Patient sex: M
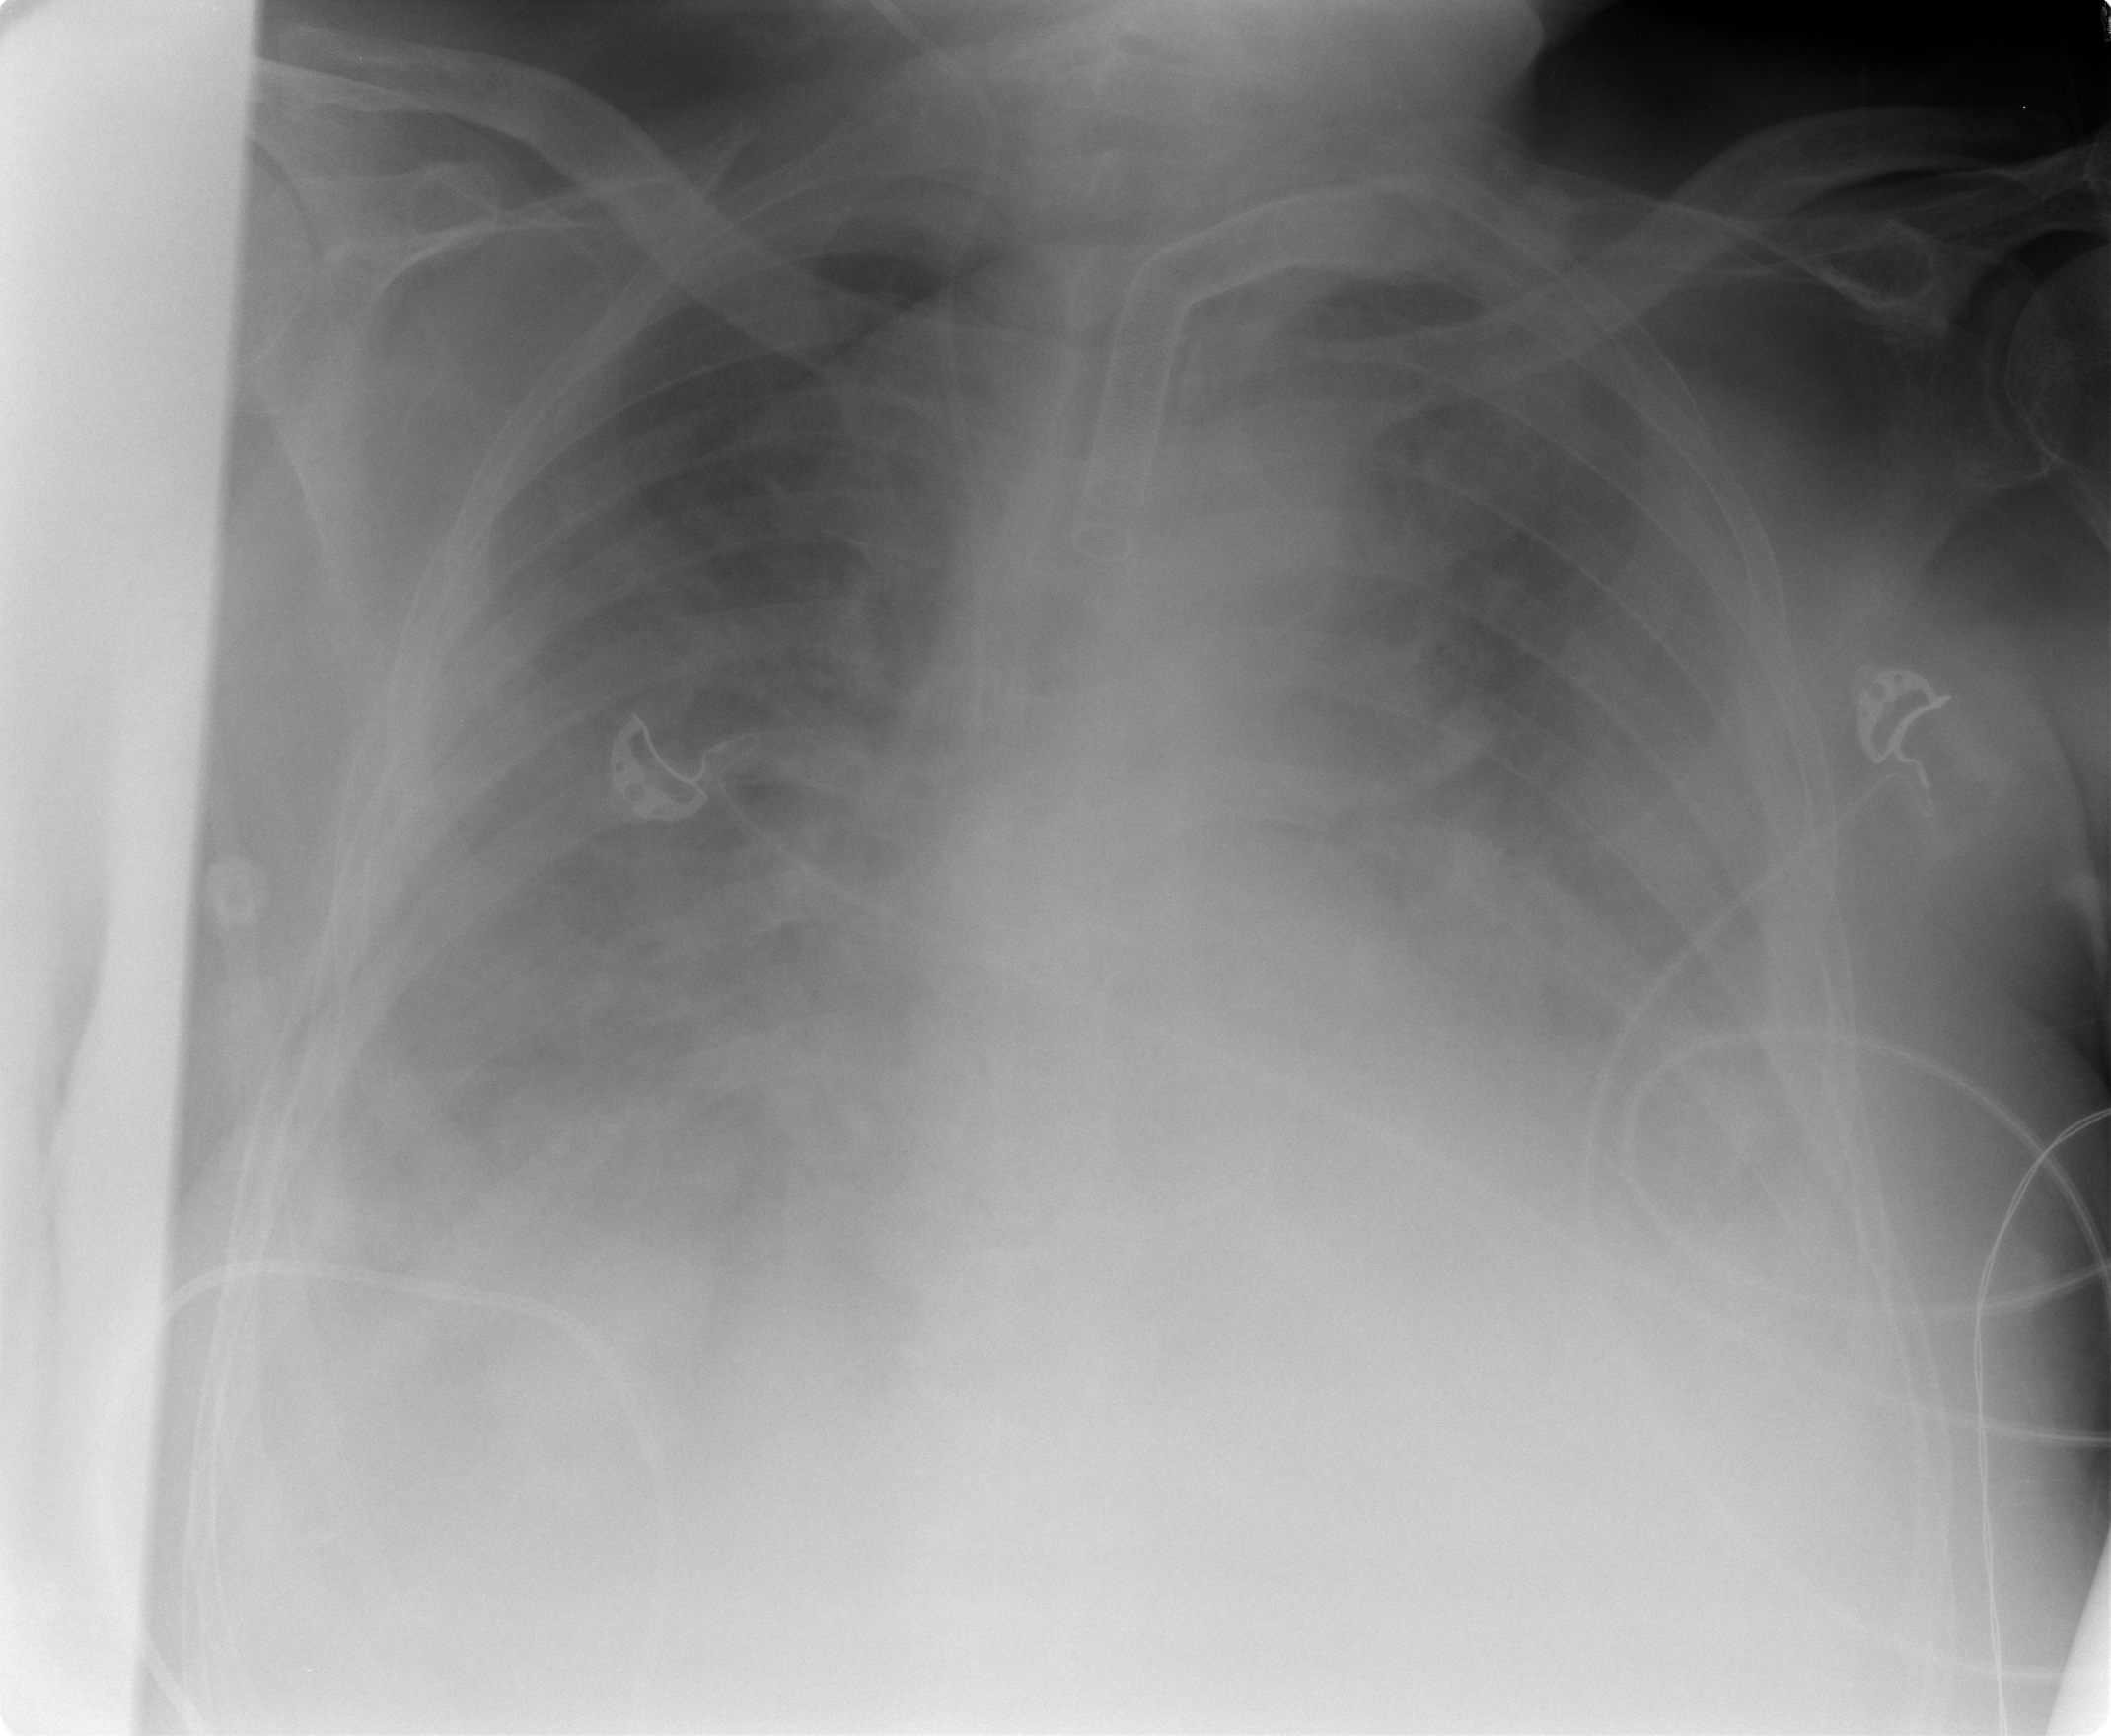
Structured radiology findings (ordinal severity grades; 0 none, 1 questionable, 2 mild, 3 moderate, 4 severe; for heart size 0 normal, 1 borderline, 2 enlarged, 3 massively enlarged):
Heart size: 0
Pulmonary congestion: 3
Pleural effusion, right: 3
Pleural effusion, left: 3
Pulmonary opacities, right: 0
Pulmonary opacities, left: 0
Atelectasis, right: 2
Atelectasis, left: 2